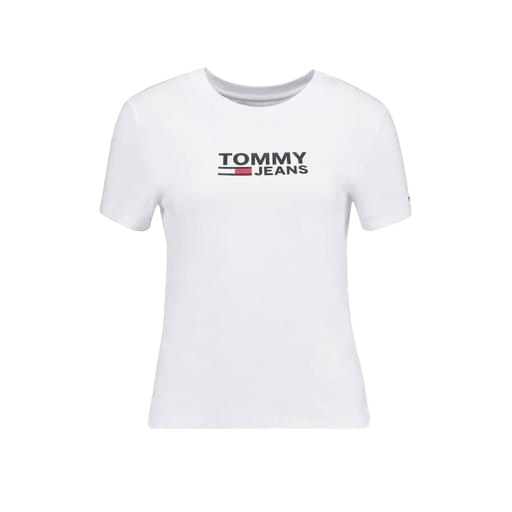
white logo t-shirt, white logo-print t-shirt, t-shirt logo, white background